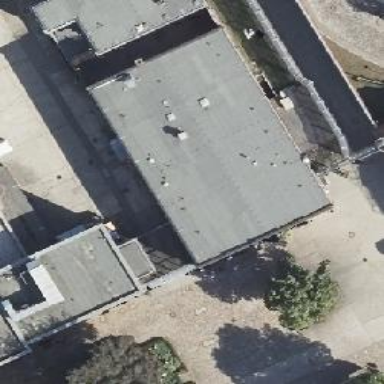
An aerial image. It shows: Building with flat roof.